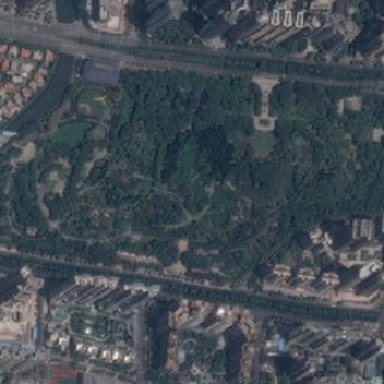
There is a ferris wheel in the park .